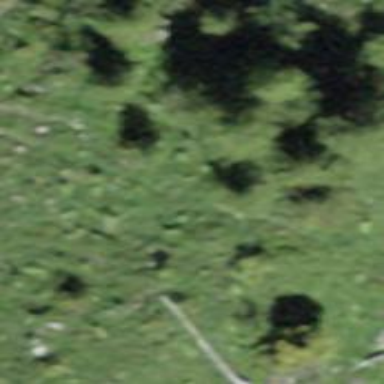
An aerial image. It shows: Forest area.